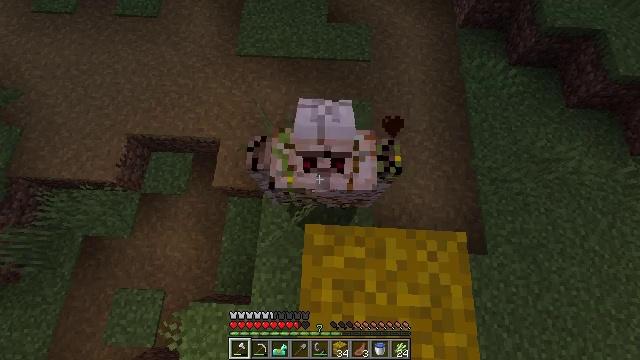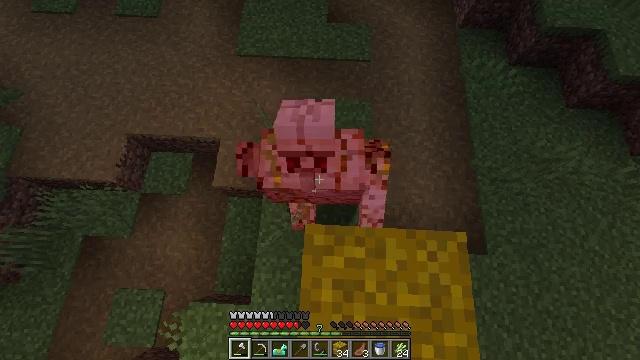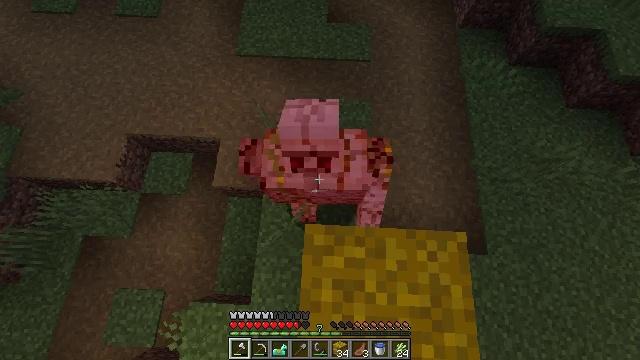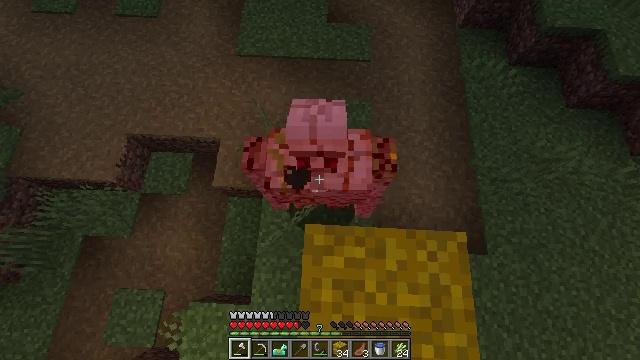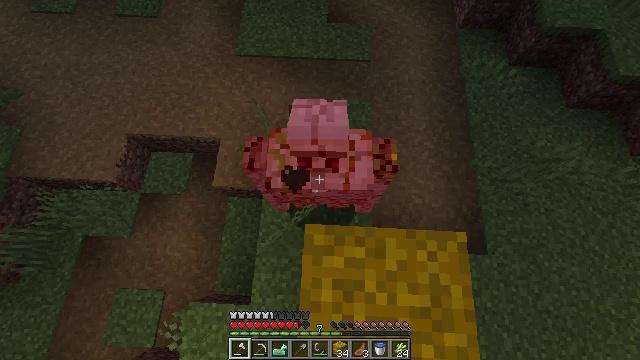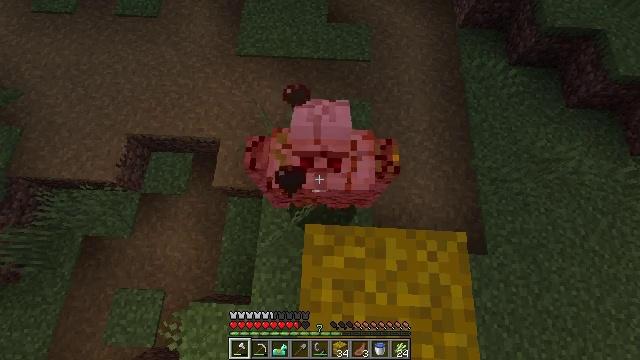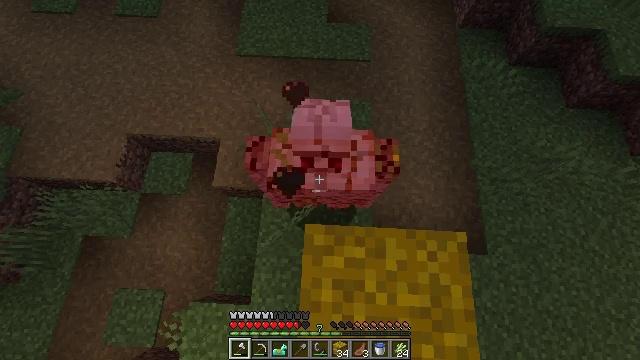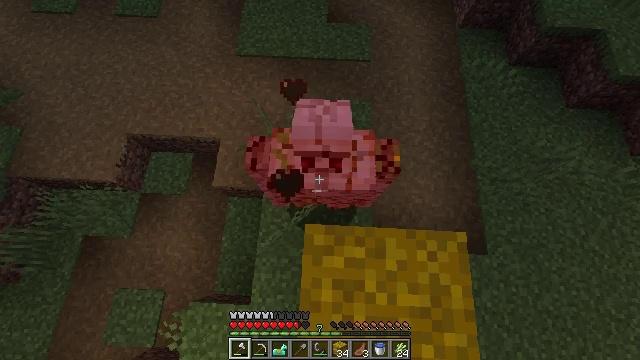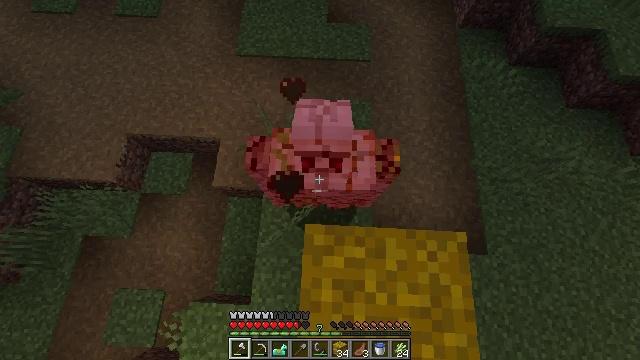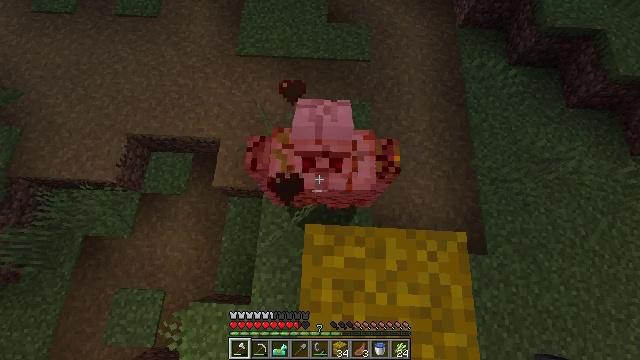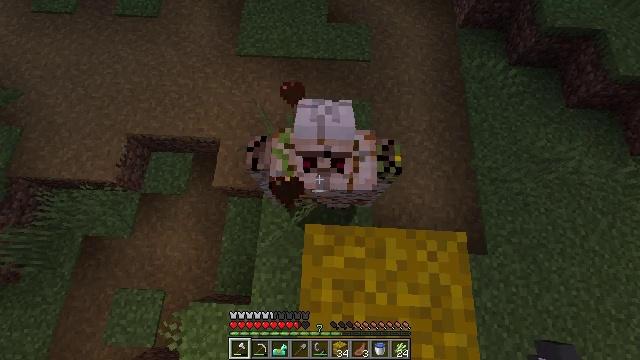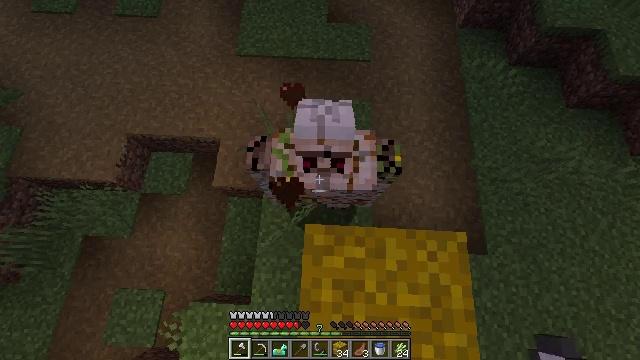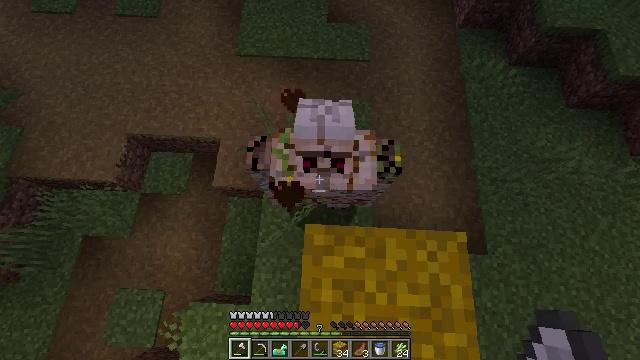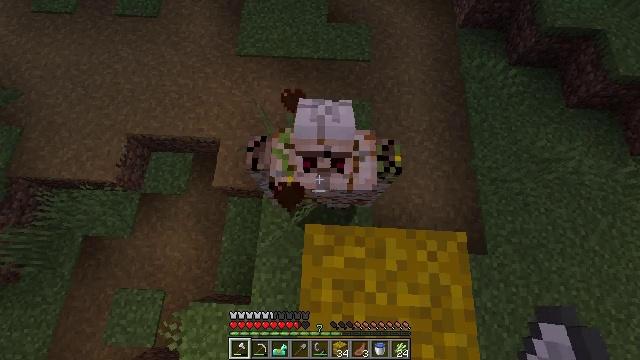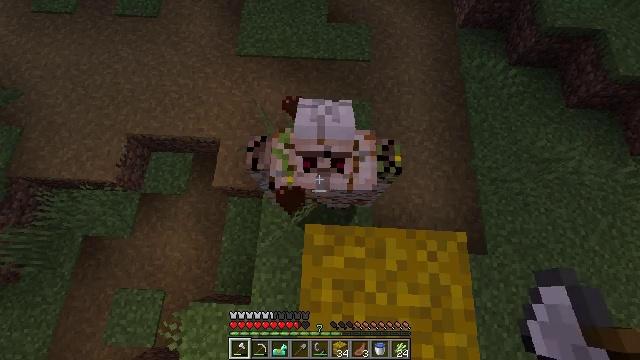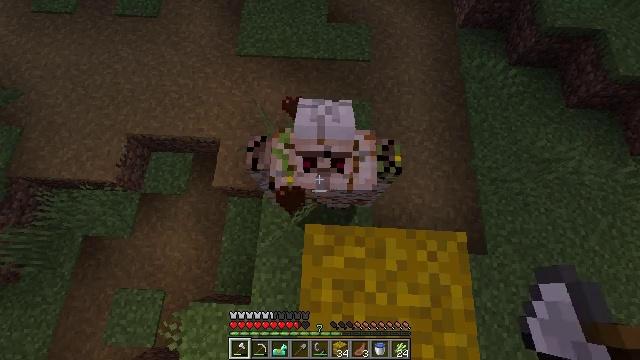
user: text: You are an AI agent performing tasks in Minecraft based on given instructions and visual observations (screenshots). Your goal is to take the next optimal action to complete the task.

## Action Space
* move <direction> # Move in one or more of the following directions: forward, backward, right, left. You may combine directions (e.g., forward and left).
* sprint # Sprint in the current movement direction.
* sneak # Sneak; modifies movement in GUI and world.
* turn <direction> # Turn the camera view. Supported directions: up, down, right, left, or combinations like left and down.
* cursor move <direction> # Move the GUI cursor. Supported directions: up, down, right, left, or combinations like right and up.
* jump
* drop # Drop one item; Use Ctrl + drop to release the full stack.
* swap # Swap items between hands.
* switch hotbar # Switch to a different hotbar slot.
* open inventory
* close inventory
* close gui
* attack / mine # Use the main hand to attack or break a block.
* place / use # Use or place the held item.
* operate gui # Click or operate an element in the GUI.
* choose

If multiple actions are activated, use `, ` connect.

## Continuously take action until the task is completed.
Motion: motion action
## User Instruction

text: Battle the village protector.
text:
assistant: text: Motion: no_op
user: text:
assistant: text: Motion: no_op
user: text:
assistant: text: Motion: no_op
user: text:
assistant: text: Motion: no_op
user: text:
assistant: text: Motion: no_op
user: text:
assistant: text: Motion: no_op
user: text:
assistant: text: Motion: no_op
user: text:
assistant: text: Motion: no_op
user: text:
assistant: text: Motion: no_op
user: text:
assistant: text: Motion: no_op
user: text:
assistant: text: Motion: no_op
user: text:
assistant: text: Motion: no_op
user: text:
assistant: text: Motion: no_op
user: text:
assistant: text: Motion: no_op
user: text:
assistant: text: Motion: no_op
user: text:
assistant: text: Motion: attack / mine
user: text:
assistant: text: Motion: attack / mine
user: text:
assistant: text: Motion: attack / mine
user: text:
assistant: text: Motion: no_op
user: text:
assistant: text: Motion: no_op
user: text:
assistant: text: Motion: no_op
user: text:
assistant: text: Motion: no_op